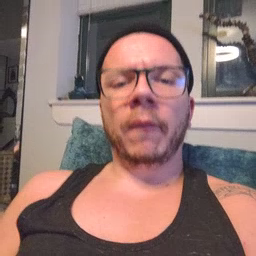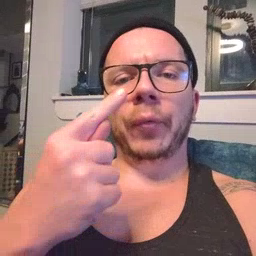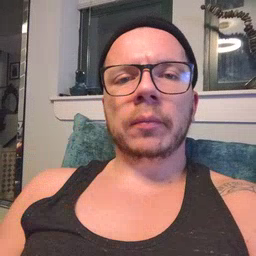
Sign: first